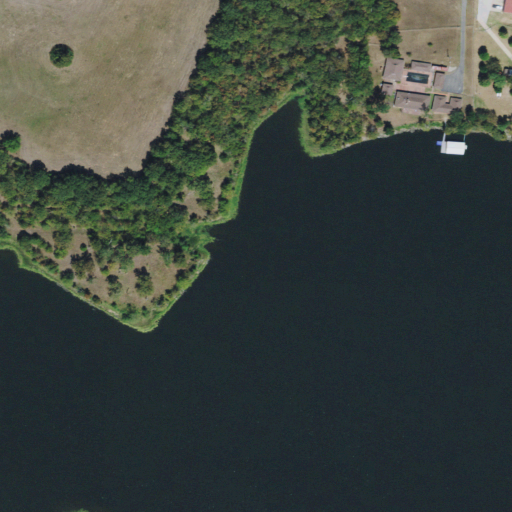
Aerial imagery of cape in Oklahoma named Lions Point containing open water, deciduous forest, pasture, open development, medium intensity development, grassland, and low intensity development